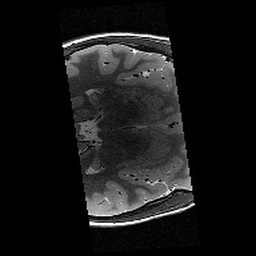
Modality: T2w
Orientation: axial
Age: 10
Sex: male
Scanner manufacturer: siemens
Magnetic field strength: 3 T
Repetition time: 9.23 s
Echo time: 0.067 s